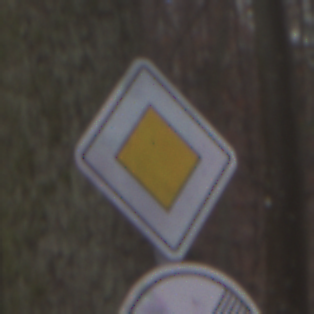
Verkehrszeichen: Vorfahrtsstrasse
Zusatzzeichen unten: EndeGeschwindigkeit60
Umgebung: Outdoor, Nature
Tageszeit: Midday
Wetter: Overcast
Licht: Natural
Jahreszeit: Autumn
Kontrast: LowContrast